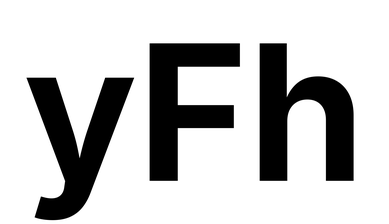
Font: Inter_Bold